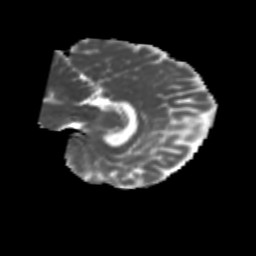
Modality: MD
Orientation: sagittal
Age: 50
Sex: female
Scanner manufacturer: siemens
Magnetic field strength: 3 T
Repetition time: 1.8 s
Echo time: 0.07 s